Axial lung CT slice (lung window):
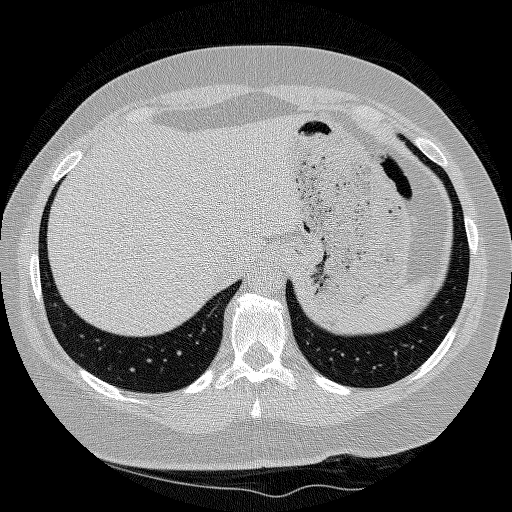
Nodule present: no